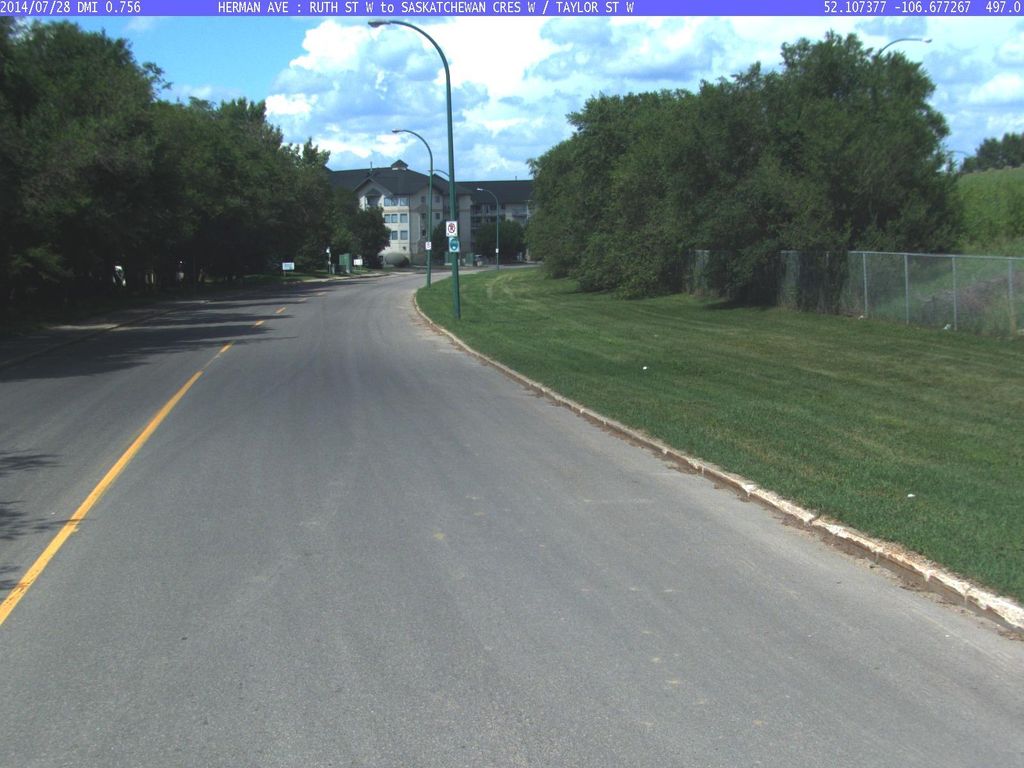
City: saskatoon